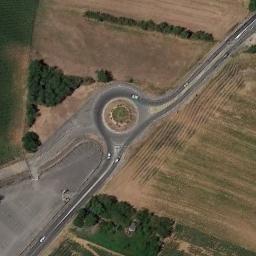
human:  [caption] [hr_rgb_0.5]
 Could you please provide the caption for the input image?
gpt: The roundabout with two exits and entrances is in the farmland and some trees are next to the roundabout .

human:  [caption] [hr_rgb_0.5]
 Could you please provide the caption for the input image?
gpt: There are some cars at the roundabout .

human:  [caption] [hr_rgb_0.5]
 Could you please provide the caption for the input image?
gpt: There are several moving vehicles on the road at the roundabout, With some trees and a large area of ​​farmland around the roundabout .

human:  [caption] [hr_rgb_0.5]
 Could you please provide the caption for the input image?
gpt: The roundabout is on the bare land next to trees .

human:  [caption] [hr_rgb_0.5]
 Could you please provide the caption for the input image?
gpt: There are yellow farmlands and some green bushes beside the roundabout .